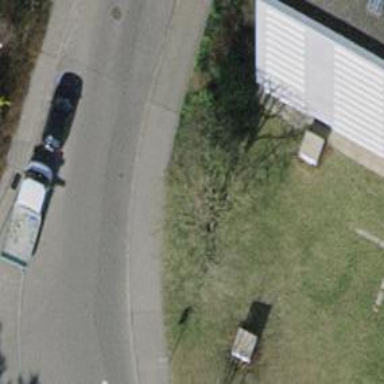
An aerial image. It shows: Asphalt sidewalk along the footway.